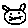
Label: cat